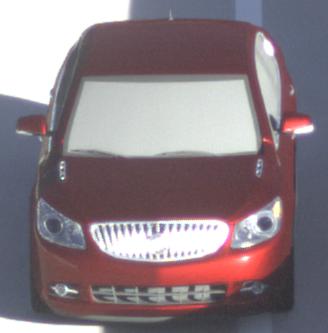
Make: Buick
Model: LaCrosse
Detailed model: Gen. 2
Model produced from: 2009
Model produced until: 2016
Doors: 4
Color: red
Road condition: dry road
Daytime: morning or afternoon
Contrast: high contrast